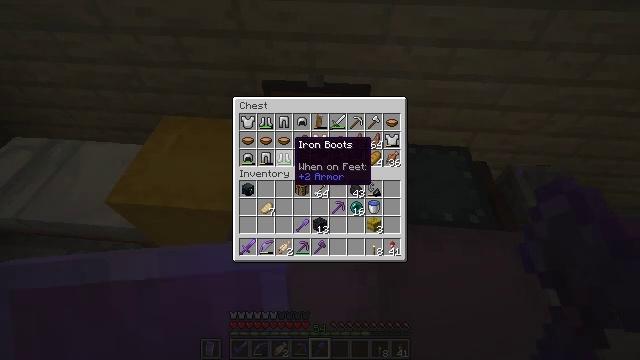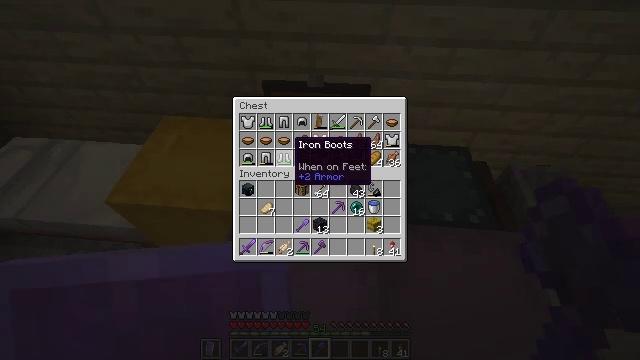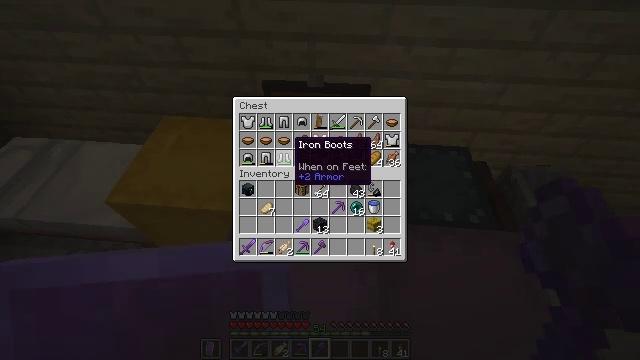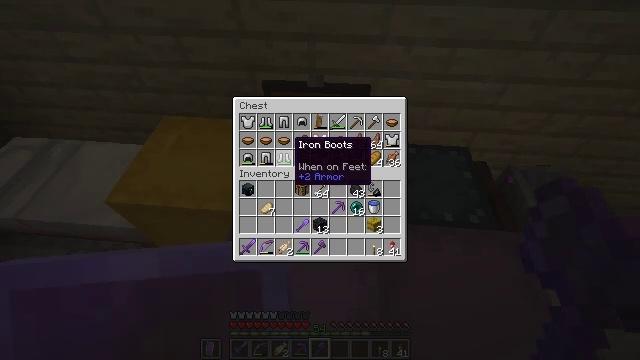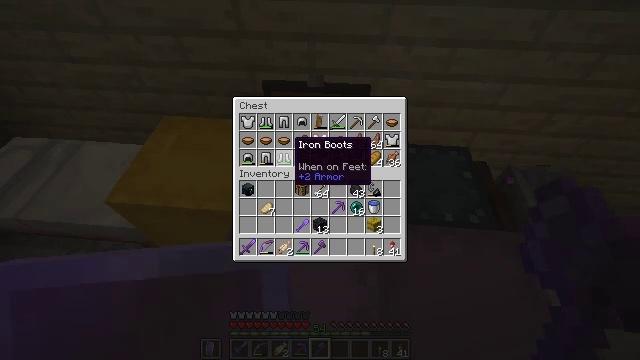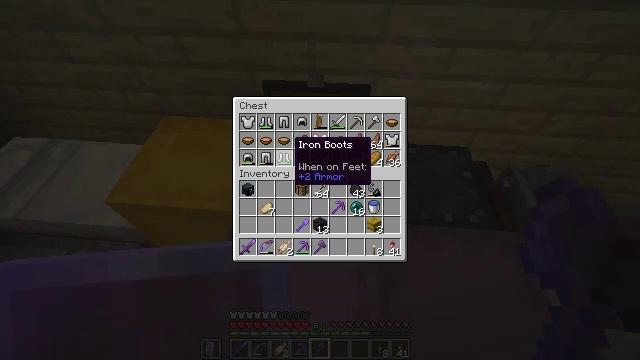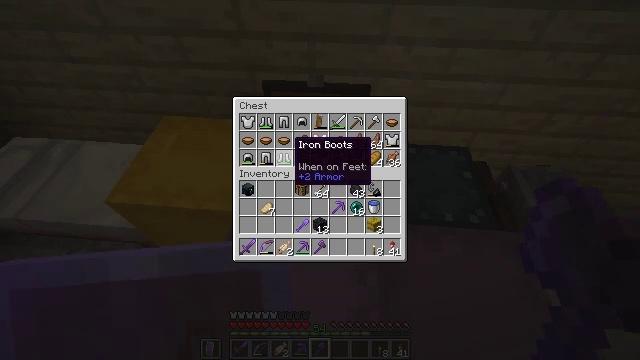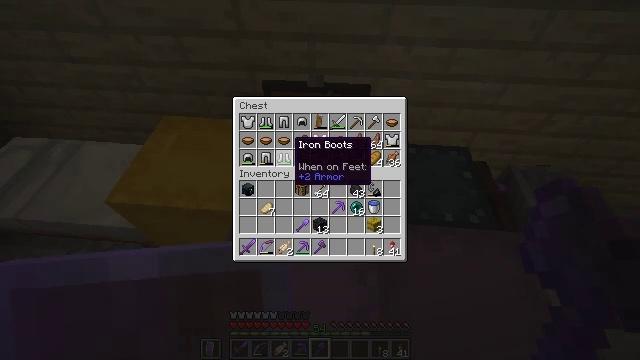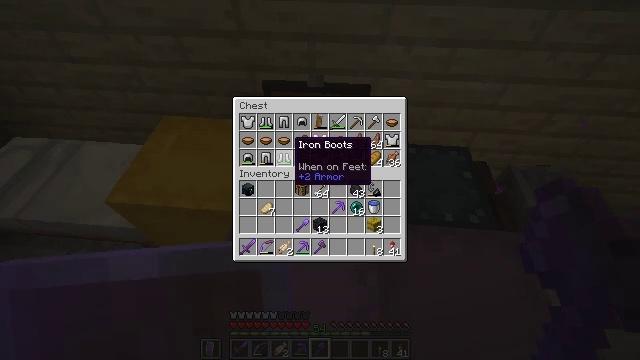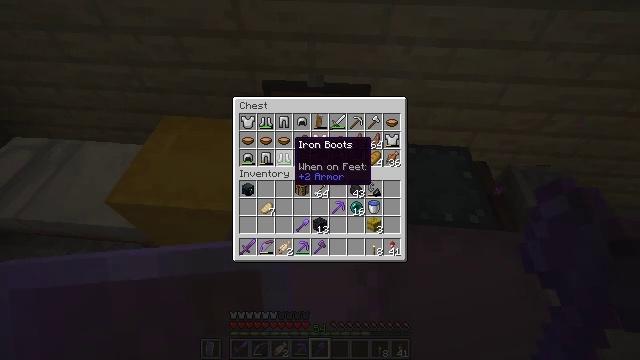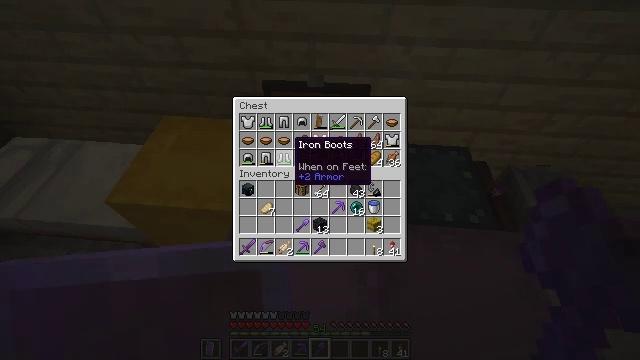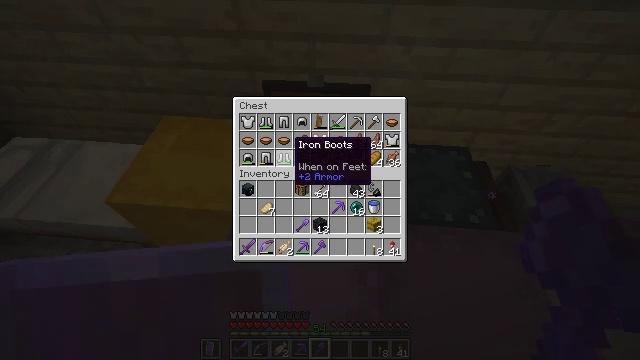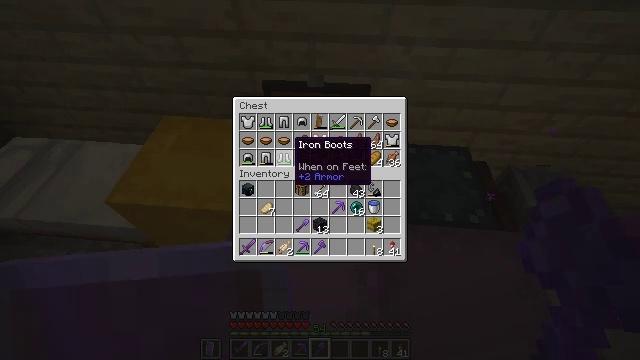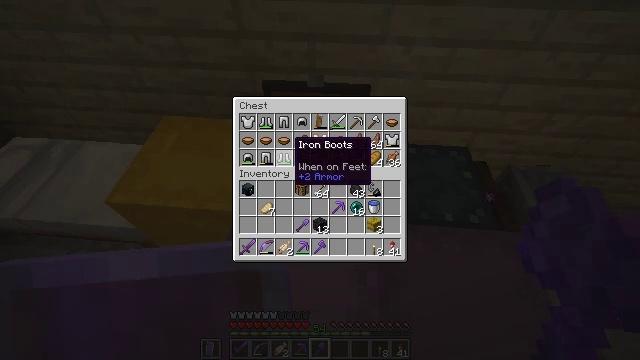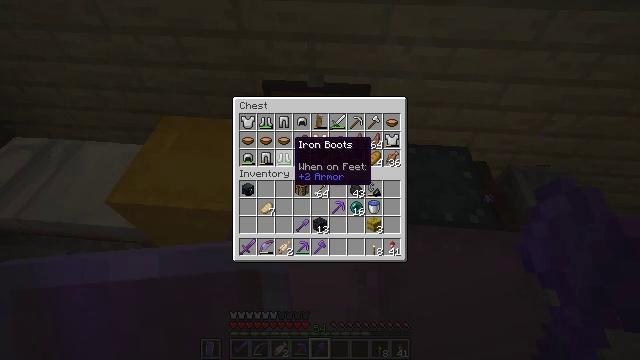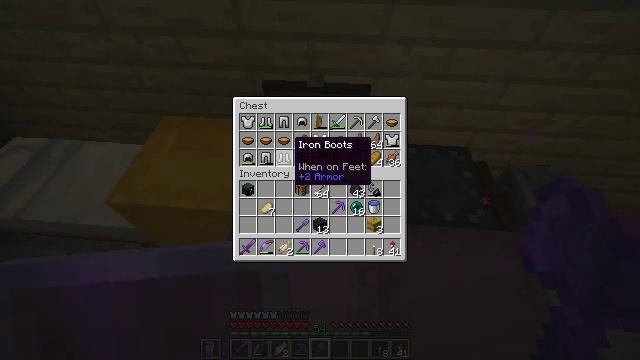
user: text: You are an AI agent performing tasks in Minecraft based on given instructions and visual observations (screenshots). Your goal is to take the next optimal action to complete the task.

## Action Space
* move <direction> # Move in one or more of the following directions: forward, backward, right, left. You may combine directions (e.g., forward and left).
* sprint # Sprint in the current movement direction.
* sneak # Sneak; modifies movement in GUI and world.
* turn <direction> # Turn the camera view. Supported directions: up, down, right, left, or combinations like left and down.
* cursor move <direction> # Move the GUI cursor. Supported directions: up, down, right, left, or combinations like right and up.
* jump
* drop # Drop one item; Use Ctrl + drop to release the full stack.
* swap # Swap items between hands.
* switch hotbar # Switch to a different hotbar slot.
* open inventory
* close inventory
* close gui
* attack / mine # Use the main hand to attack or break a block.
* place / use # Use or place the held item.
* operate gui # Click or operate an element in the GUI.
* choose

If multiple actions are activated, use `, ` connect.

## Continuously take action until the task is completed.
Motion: motion action
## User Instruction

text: Craft a shulker box.
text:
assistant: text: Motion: no_op
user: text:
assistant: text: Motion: no_op
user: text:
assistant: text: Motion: no_op
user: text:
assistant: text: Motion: no_op
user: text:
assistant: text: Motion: no_op
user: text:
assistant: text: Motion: no_op
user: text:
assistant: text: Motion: no_op
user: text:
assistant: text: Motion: no_op
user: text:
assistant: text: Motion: no_op
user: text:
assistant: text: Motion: no_op
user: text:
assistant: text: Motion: no_op
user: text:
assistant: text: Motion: no_op
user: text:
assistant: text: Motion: no_op
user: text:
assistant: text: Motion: no_op
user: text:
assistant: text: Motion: no_op
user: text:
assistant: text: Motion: no_op
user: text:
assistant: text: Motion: no_op
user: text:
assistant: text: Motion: no_op
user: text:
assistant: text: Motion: no_op
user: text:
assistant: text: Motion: no_op
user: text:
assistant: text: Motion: no_op
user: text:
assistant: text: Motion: no_op
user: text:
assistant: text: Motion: no_op
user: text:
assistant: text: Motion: no_op
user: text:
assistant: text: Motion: no_op
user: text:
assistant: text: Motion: no_op
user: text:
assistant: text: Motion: no_op
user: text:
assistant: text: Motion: no_op
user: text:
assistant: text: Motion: no_op
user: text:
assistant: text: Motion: no_op